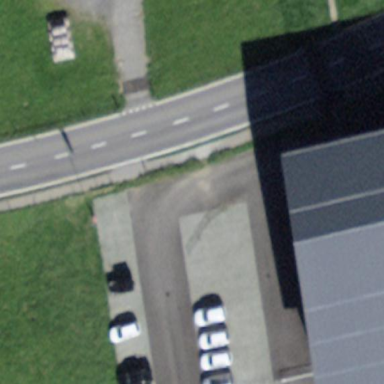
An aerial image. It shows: Parking area with surface.